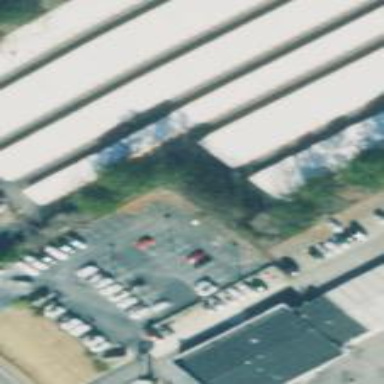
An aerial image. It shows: Warehouse building.